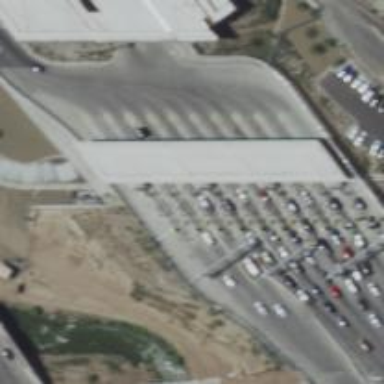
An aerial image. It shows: Border control barrier.